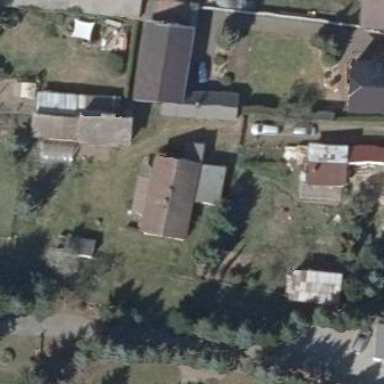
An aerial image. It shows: Residential building.